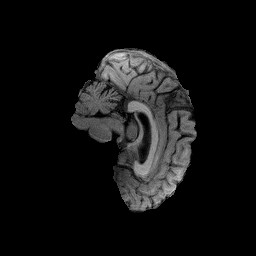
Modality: T1w
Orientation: sagittal
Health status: healthy